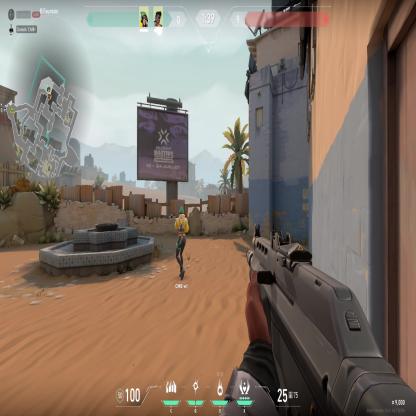
Label: teammate